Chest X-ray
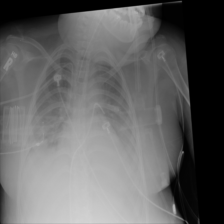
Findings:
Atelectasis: negative
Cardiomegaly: negative
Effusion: negative
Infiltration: positive
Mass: negative
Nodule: negative
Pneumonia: negative
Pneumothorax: negative
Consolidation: negative
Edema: negative
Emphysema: negative
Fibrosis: negative
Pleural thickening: negative
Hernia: negative